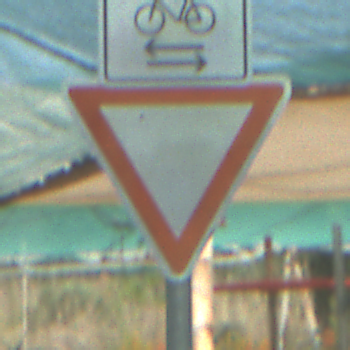
Verkehrszeichen: VorfahrtGewaehren
Zusatzzeichen oben: RichtungsangabeDurchPfeile9
Umgebung: Roofed, Special
Tageszeit: MorningAfternoon
Wetter: PartlyCloudy
Licht: Natural
Jahreszeit: NotSpecified
Kontrast: MediumContrast